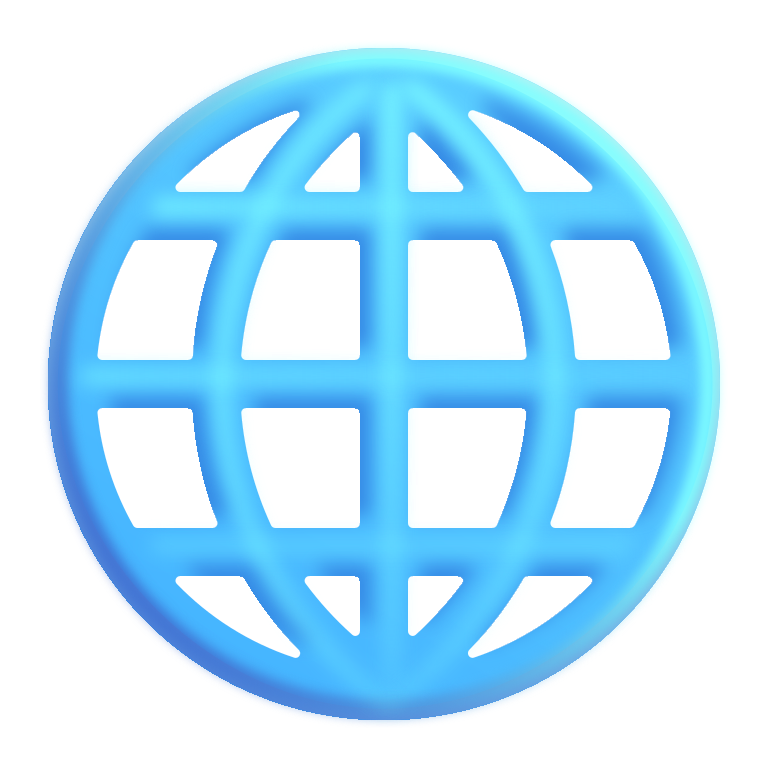
globe with meridians color